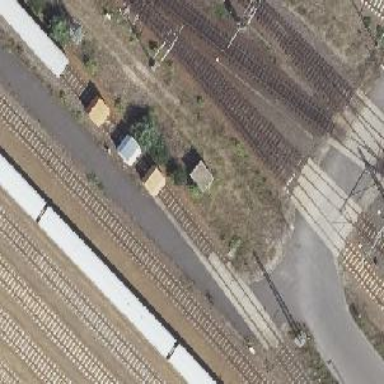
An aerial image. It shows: Rail yard with electrified contact lines for railway operations.